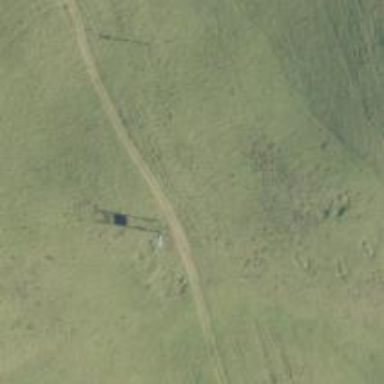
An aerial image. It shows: Power pole.